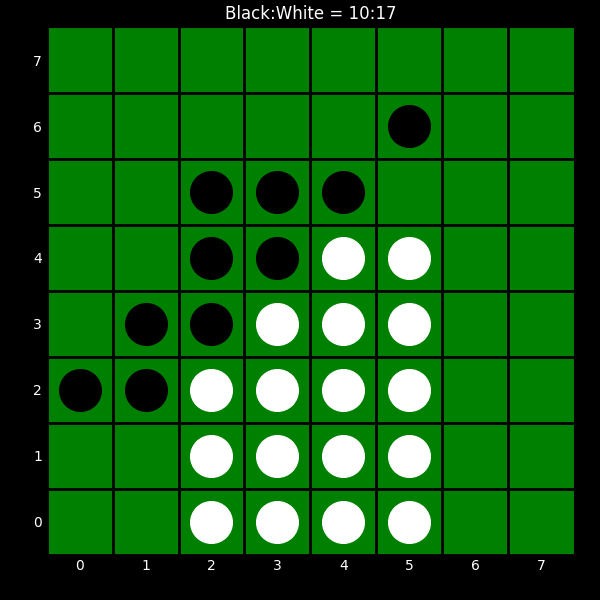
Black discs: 10
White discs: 17